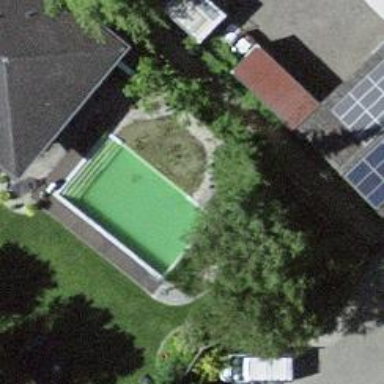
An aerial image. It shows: Swimming pool located in leisure land.